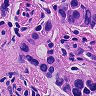
Metastatic tissue present: yes